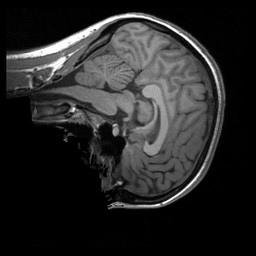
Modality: T1w
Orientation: sagittal
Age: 25
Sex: female
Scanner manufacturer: siemens
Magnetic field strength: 3 T
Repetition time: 1.9 s
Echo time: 0.00232 s